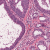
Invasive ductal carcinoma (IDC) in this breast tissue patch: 1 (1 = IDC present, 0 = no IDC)